Field crop: maize
Growth stage: 2
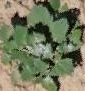
Species: chenopodium